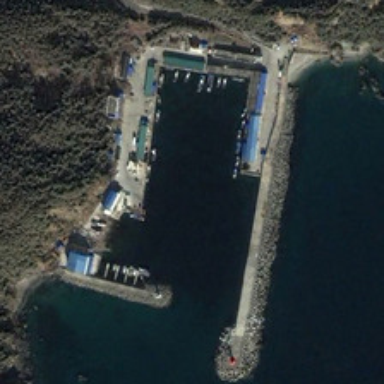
Many green trees are near a port with many boats .